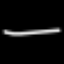
Label: line